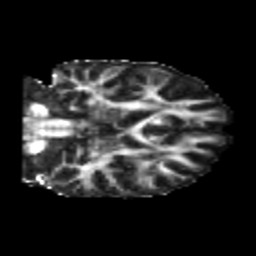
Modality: FA
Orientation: coronal
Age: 24
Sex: male
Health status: healthy
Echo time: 0.074 s